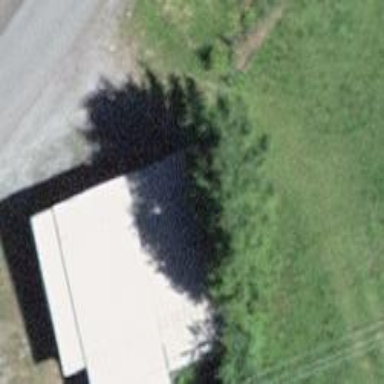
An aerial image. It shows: Fence is in the image.